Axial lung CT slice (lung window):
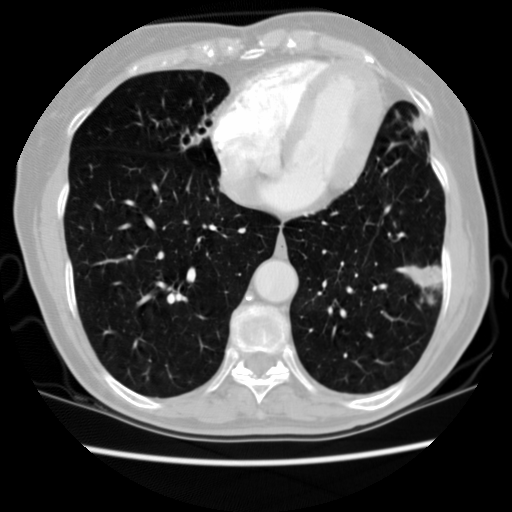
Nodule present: no